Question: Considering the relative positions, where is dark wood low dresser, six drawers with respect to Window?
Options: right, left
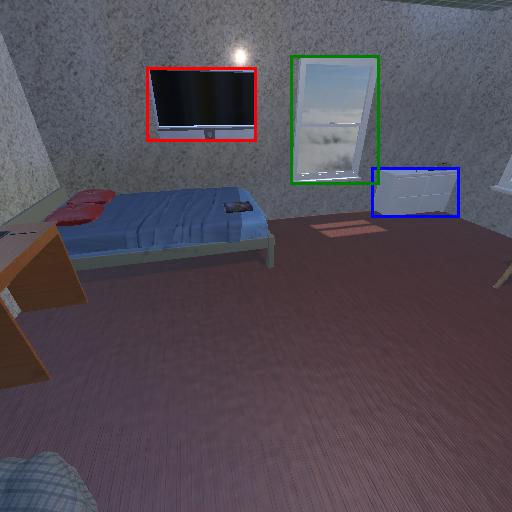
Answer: right